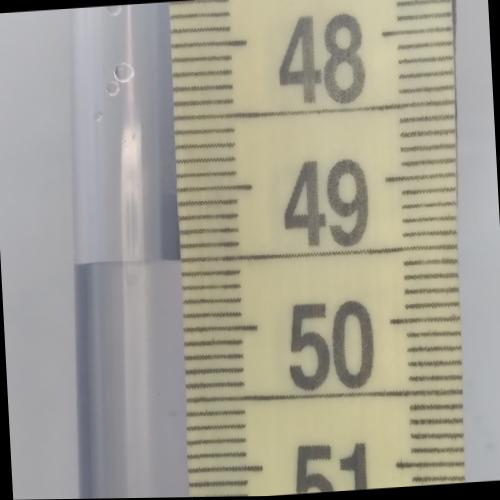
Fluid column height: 49.5 cm